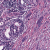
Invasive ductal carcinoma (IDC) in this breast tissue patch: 0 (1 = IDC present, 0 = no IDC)